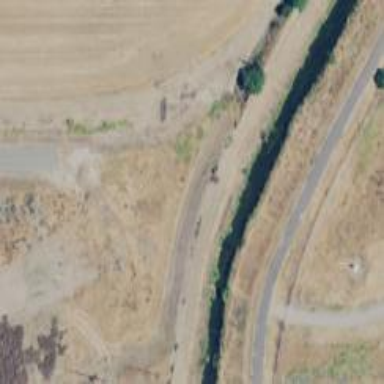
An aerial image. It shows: Covered tunnel over canal.